Question: I searched for this without much luck... I hope you can help me...
This is my PL/pgSQL function:
'''
CREATE OR REPLACE FUNCTION crearempresa(
_id_empresa integer DEFAULT NULL::integer,
_ci_rif character varying DEFAULT NULL::character varying,
_nombre character varying DEFAULT NULL::character varying,
_persona_contacto character varying DEFAULT NULL::character varying,
_telefono_movil character varying DEFAULT NULL::character varying,
_telefono_oficina character varying DEFAULT NULL::character varying,
_fax character varying DEFAULT NULL::character varying,
_email character varying DEFAULT NULL::character varying,
_email_alterno character varying DEFAULT NULL::character varying,
_direccion character varying DEFAULT NULL::character varying,
_tipoempresa character varying DEFAULT NULL::character varying,
_cod_usuario integer DEFAULT NULL::integer,
_estado_registro integer DEFAULT NULL::integer
)
RETURNS character varying AS
$BODY$
DECLARE
retorno character varying;
BEGIN
IF _id_empresa = 0 THEN
_id_empresa = NULL;
END IF;
IF (select id_empresa from empresa where id_empresa = _id_empresa) is null THEN
IF (Select MAX(id_empresa) from empresa) is null THEN
_id_empresa = 1;
ELSE
_id_empresa = (Select MAX(id_empresa) + 1 from empresa);
END IF;
insert into empresa (
id_empresa,ci_rif,nombre,persona_contacto,telefono_movil,telefono_oficina,fax,email,
email_alterno,direccion,id_tipo_empresa,cod_usuario,fecha_creacion,fecha_actualizacion,estado_registro)
values (
_id_empresa,_ci_rif,_nombre,_persona_contacto,_telefono_movil,_telefono_oficina,_fax,_email,
_email_alterno,_direccion,_tipoempresa,_cod_usuario,CURRENT_DATE,CURRENT_DATE,_estado_registro);
retorno = '1';
ELSE
Update empresa
set ci_rif = _ci_rif,
nombre = _nombre,
persona_contacto = _persona_contacto,
telefono_movil = _telefono_movil,
telefono_oficina = _telefono_oficina,
fax = _fax,
email = _email,
email_alterno = _email_alterno,
direccion = _direccion,
id_tipo_empresa = _tipoempresa,
cod_usuario = _cod_usuario,
fecha_actualizacion = CURRENT_DATE,
estado_registro = _estado_registro
where id_empresa = _id_empresa;
retorno = '2';
END IF;
RETURN retorno;
END;
$BODY$
LANGUAGE plpgsql VOLATILE COST 100;
'''
It was created fine, because I can see the function inside the folder 'Functions' in pgAdminIII:

I when I try to test the function using:
'''
select crearempresa (1,'a','f','a','b','c','d','e','f','g',4,1,1);
'''
I get the following error message:
'''
ERROR: no existe la funcion crearempresa(integer, unknown, unknown, unknown, unknown, unknown, unknown, unknown, unknown, unknown, integer, integer, integer)
LINE 1: select crearempresa (1,'a','f','a','b','c','d','e','f','g',4...
^
HINT: Ninguna funcion coincide en el nombre y tipos de argumentos. Puede ser necesario agregar conversion explicita de tipos.
********** Error **********
ERROR: no existe la funcion crearempresa(integer, unknown, unknown, unknown, unknown, unknown, unknown, unknown, unknown, unknown, integer, integer, integer)
SQL state: 42883
Hint: Ninguna funcion coincide en el nombre y tipos de argumentos. Puede ser necesario agregar conversion explicita de tipos.
Character: 8
'''
I just don't know which one is the correct aproach to solve this issue. It looks like somehow PostgreSQL can't locate the function even though it's already created, as you can see in the picture. Or maybe, it has something to do with datatypes, but I just can't understand why, because in the function definition the datatypes are equal to the parameters in the function call. Besides, I already have many functions similar to this and all worked fine...
Hope you can help me understand this...
Thanks in advance!
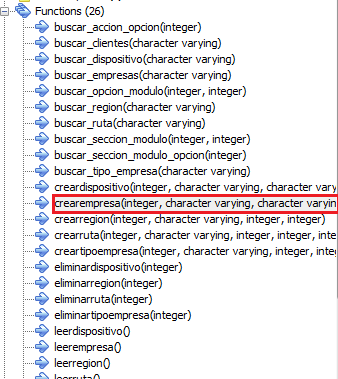
Answer: The argument types don't match.
Your last three arguments in the function call are integers:
'''
4,1,1);
'''
but the function expects the 3rd-from-last argument to be 'varchar':
'''
_tipoempresa character varying DEFAULT NULL::character varying,
_cod_usuario integer DEFAULT NULL::integer,
_estado_registro integer DEFAULT NULL::integer
'''
Because PostgreSQL supports functions with the same name and different arguments, it can't tell if you meant to call this function with different arguments, or some other function of the same name that's missing from the current database. That's why it reports the error the way it does.